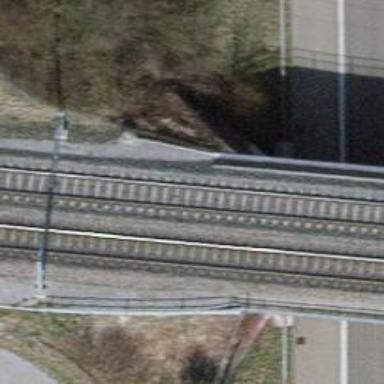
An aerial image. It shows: Railway bridge with electrified tracks and single rail.